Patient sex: M
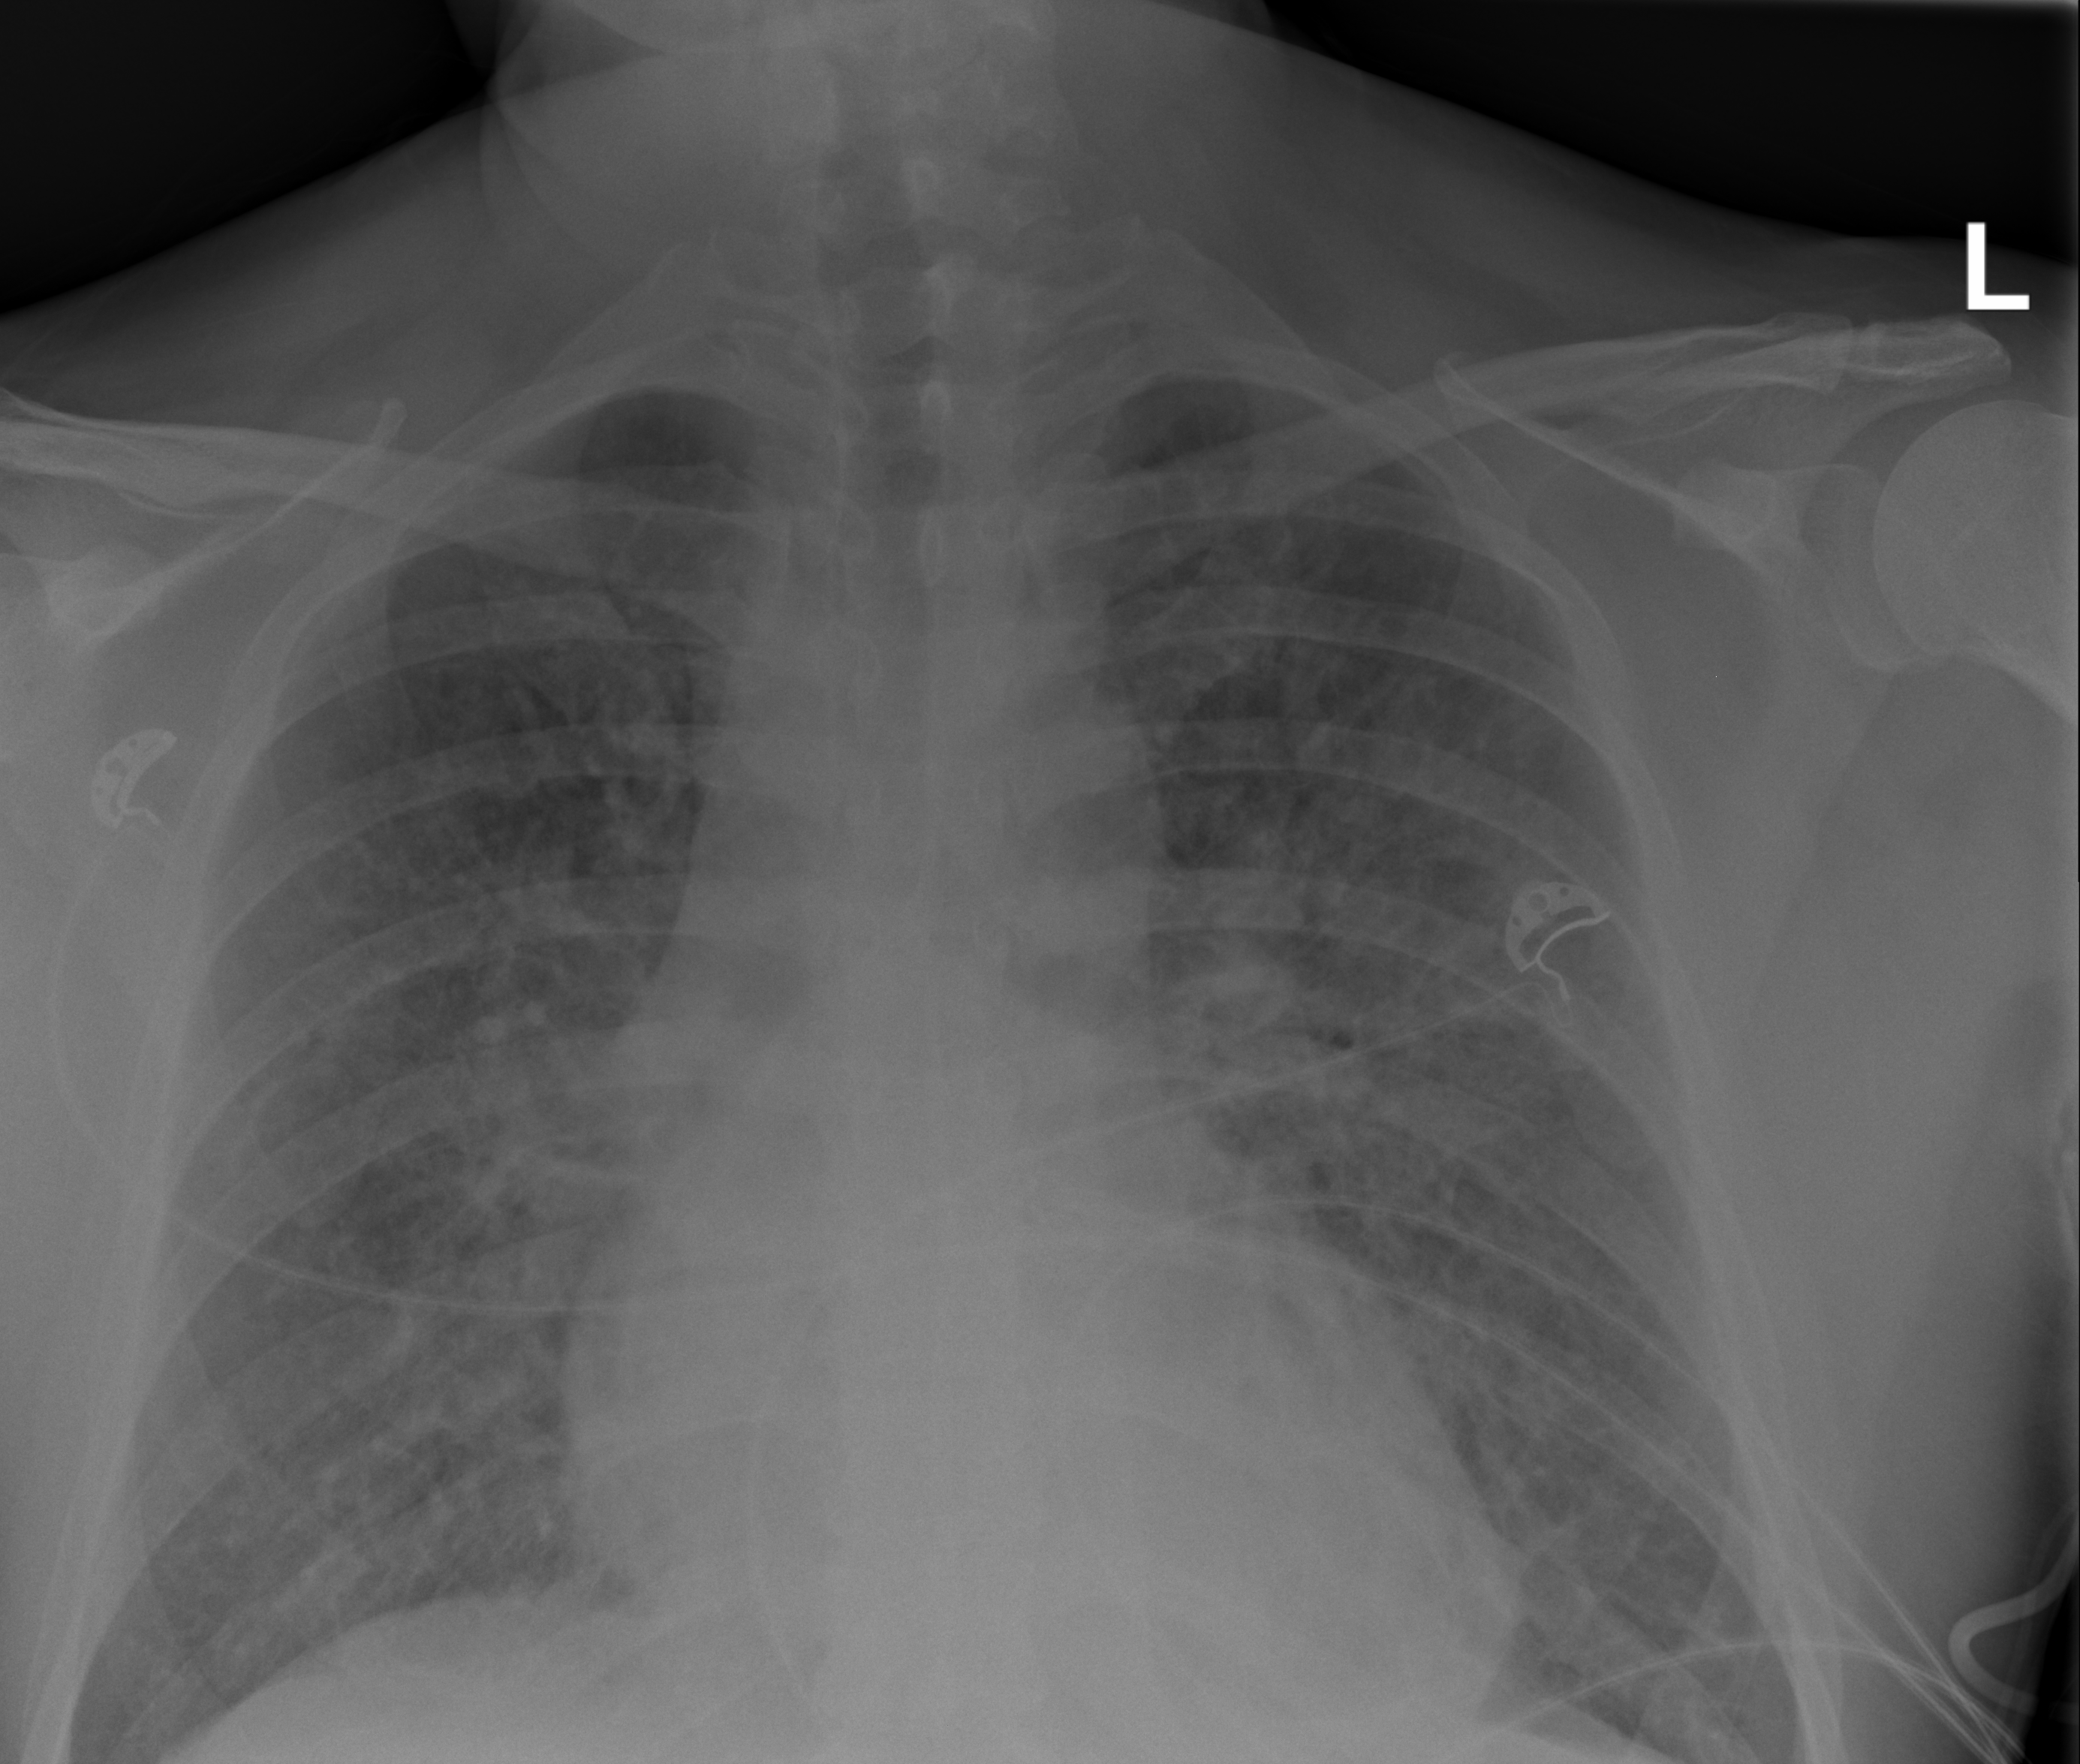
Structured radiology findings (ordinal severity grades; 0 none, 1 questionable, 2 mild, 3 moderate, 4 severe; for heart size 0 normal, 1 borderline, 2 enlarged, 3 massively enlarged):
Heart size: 0
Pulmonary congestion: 0
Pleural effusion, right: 0
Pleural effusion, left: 0
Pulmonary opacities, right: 3
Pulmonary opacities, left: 3
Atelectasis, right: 2
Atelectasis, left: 2